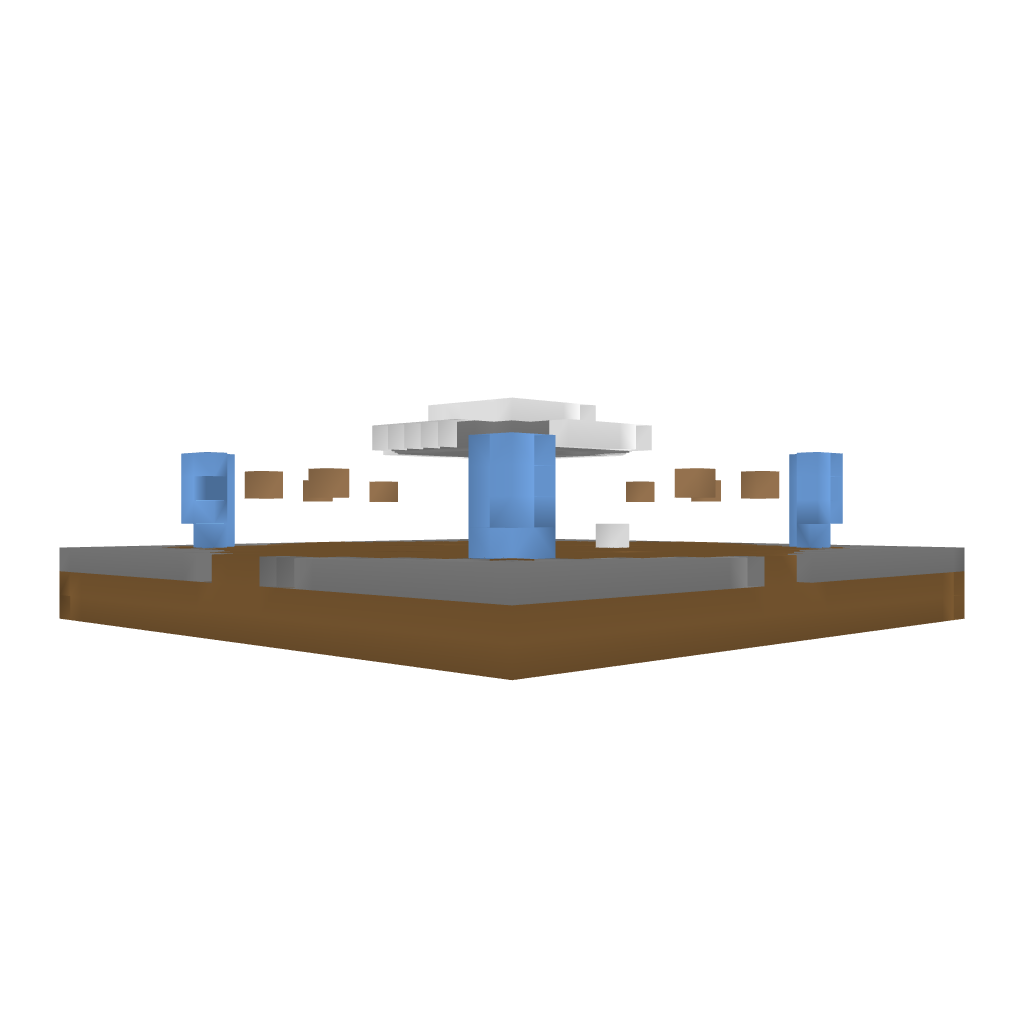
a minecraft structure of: Small HUB bad low quality